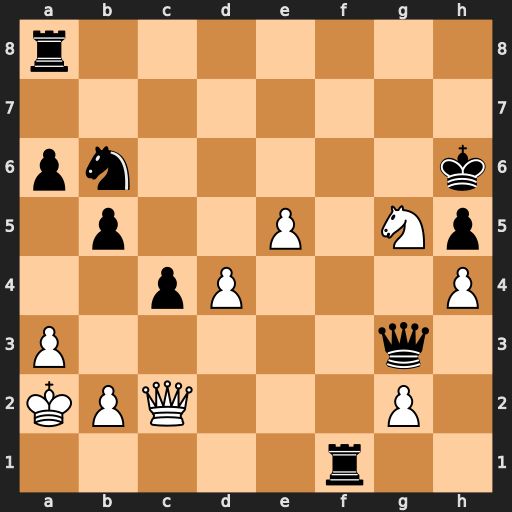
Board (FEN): r7/8/pn5k/1p2P1Np/2pP3P/P5q1/KPQ3P1/5r2
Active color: w
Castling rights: -
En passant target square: -
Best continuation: Qh7#